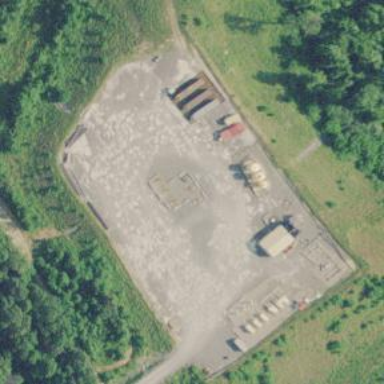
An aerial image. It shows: Petroleum well.